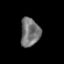
Tissue: prostate
Cell type: Epithelial cells
Senescence score: 0.2985
Nuclear area (px): 541
Mean DAPI intensity: 115.996